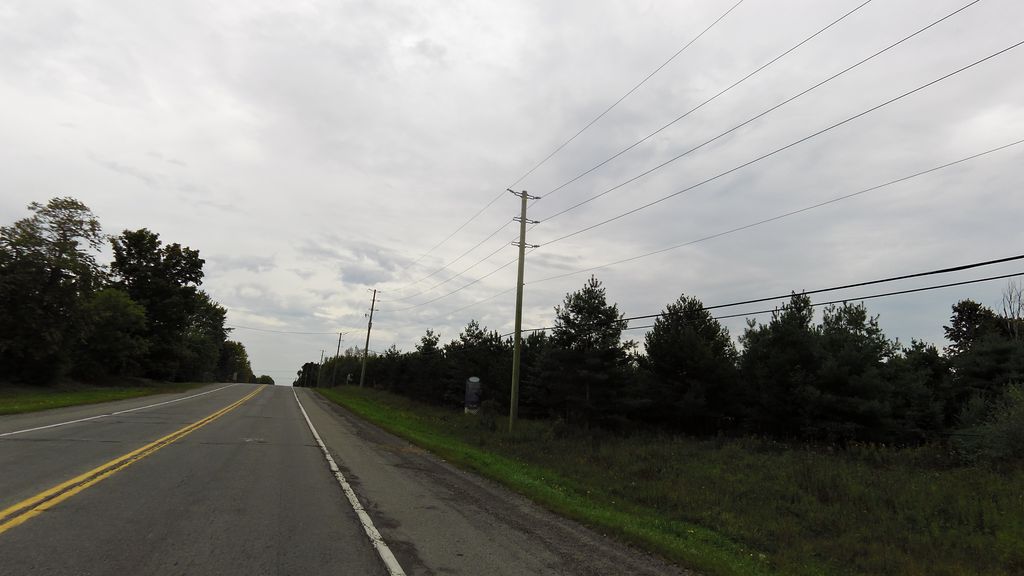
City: ottawa-gatineau